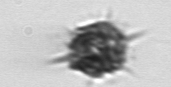
Label: Dictyocha